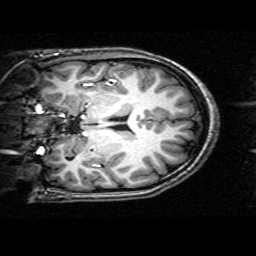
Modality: T1w
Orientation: coronal